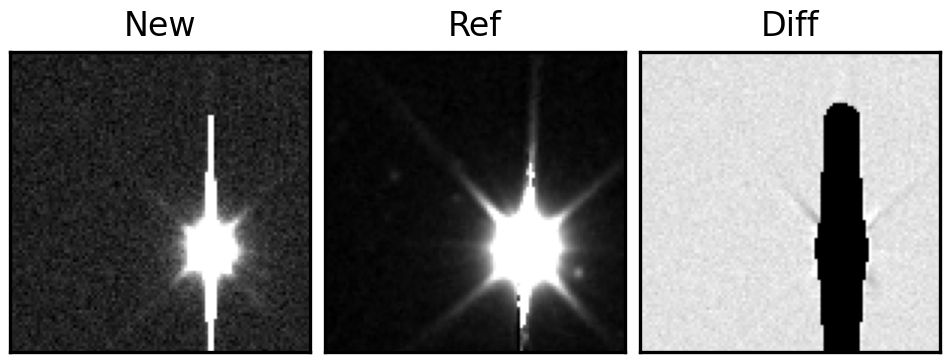
Label: bogus